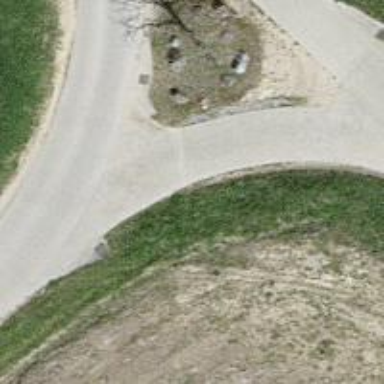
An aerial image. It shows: Well-maintained track road of grade 1.